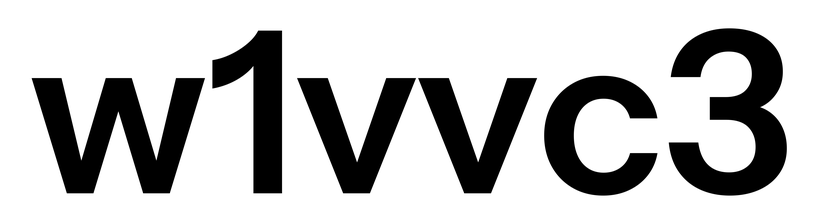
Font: InstrumentSans_SemiBold